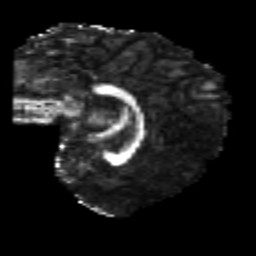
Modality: FA
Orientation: sagittal
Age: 26
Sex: female
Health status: healthy
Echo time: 0.074 s